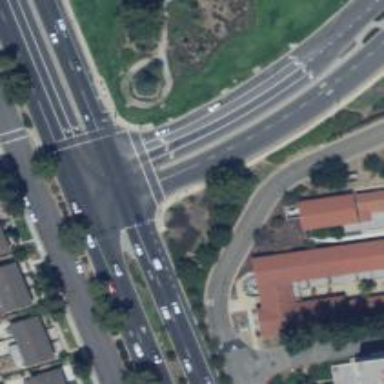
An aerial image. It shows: Marked road crossing.